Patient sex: M
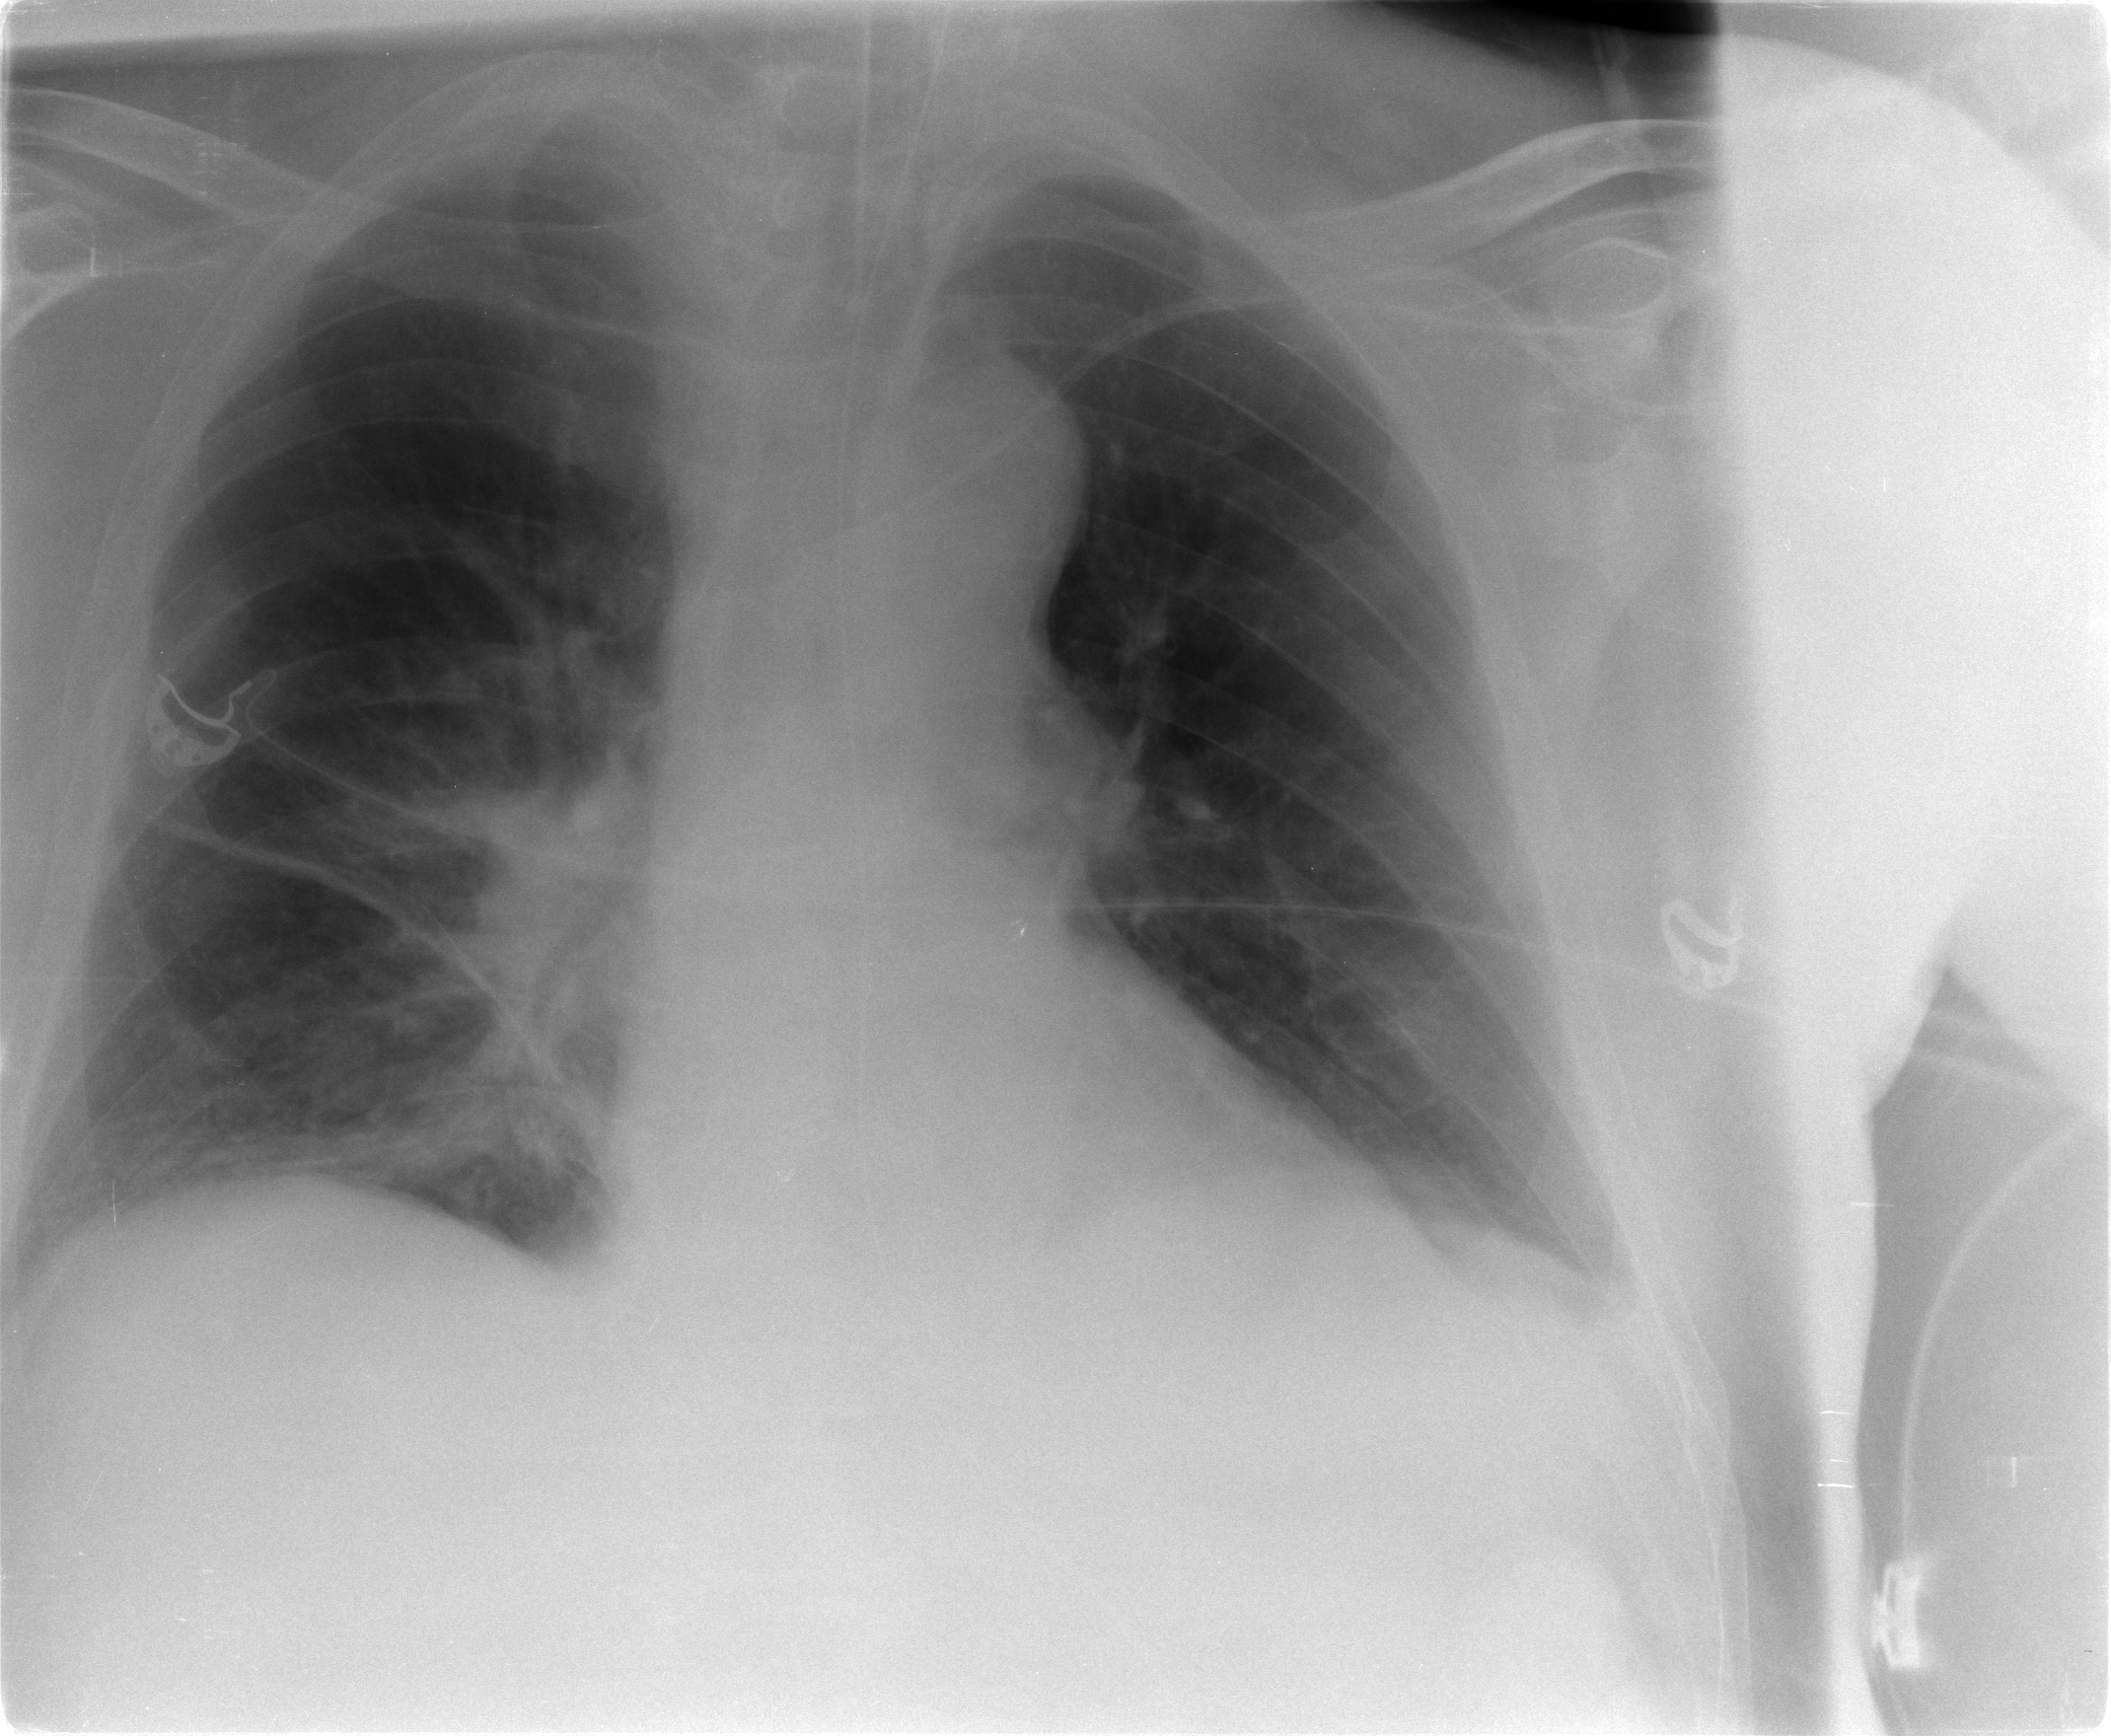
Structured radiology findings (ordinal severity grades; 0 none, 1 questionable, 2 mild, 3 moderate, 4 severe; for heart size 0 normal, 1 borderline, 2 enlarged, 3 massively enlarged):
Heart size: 0
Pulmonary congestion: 0
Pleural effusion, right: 0
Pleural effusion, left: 2
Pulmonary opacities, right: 0
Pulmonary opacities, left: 0
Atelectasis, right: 2
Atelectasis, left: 2